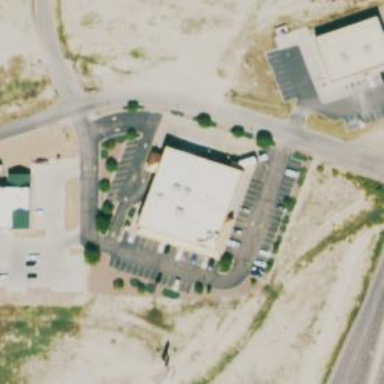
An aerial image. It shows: Pharmacy building.